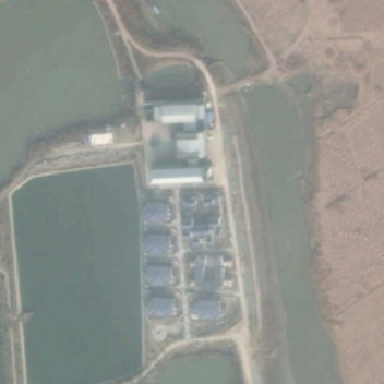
Some buildings are in a resort surrounded by several ponds and yellow wild birds .